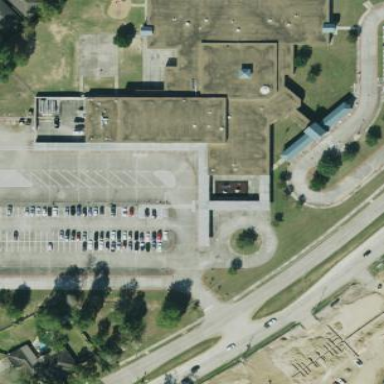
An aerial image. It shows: View of roof of building.